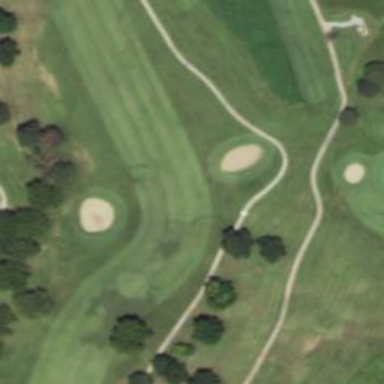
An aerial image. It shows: Rough grassy area used for golf.